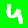
Digit: 4